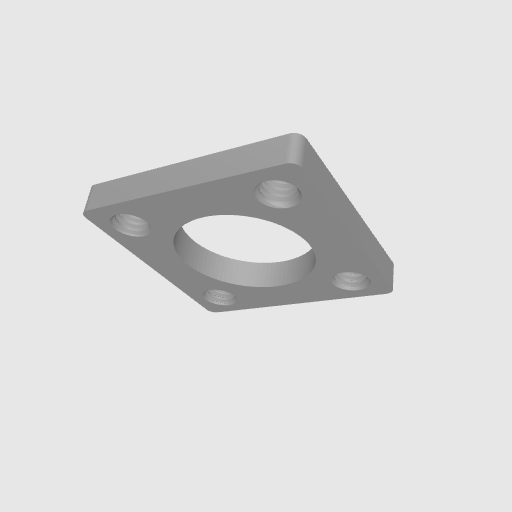
Part: SquarePatternThreadedPlate16P